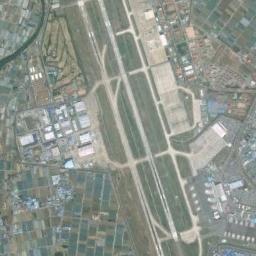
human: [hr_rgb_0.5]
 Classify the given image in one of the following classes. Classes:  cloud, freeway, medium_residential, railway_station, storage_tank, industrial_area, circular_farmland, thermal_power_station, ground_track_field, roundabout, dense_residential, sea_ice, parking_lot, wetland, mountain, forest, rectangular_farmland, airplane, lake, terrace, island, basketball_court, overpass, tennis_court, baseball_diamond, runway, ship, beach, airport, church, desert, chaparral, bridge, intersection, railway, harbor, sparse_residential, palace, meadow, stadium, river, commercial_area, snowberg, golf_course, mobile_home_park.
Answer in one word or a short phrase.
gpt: airport